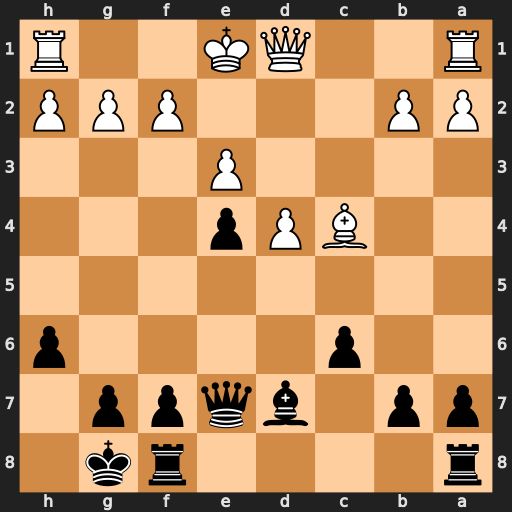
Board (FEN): r4rk1/pp1bqpp1/2p4p/8/2BPp3/4P3/PP3PPP/R2QK2R
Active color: b
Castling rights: KQ
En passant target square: -
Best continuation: Qb4+ Qd2 Qxc4